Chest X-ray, PA view. Patient: 57 years old, sex F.
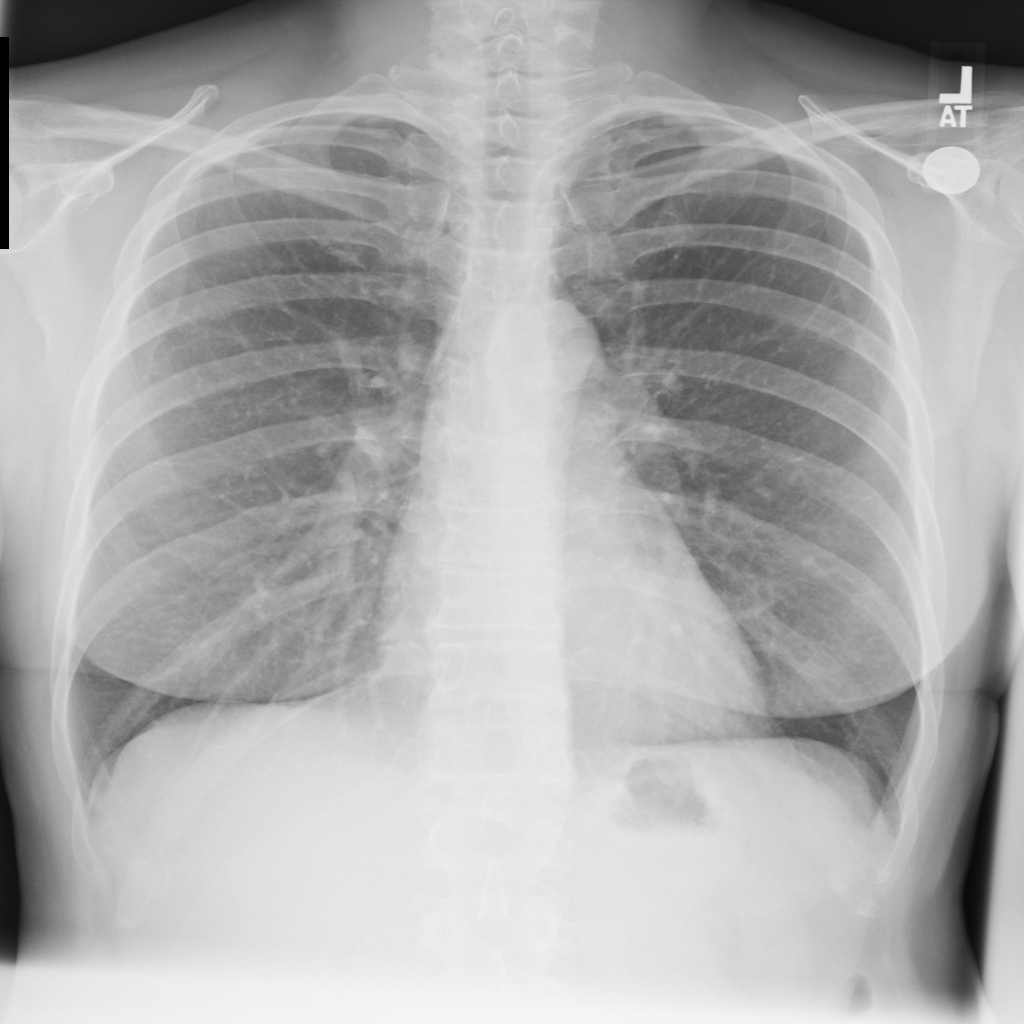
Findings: No Finding